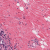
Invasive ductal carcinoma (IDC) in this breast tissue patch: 0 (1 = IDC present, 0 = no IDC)